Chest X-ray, PA view. Patient: 38 years old, sex M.
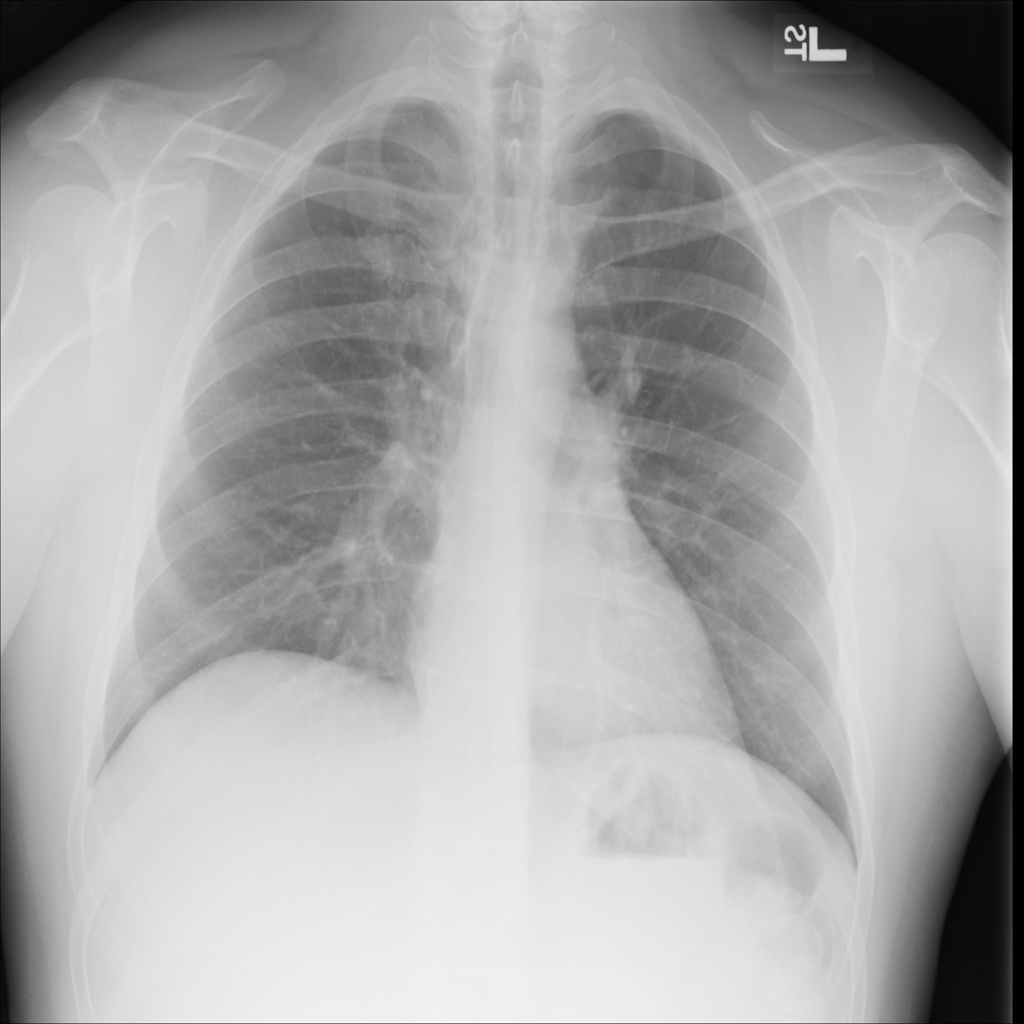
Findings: No Finding